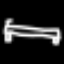
Label: bed